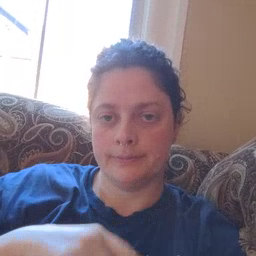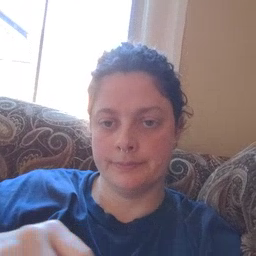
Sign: fine